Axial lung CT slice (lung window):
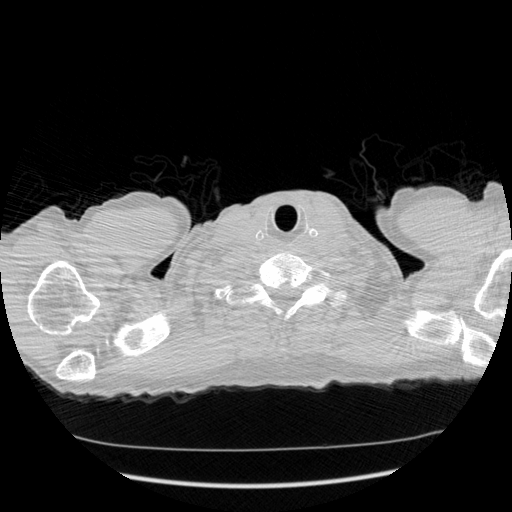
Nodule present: no